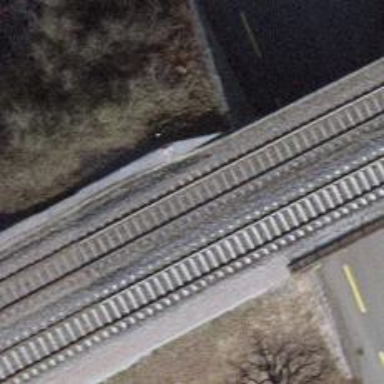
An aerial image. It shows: Bridge over electrified railway with contact lines.